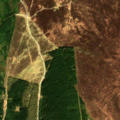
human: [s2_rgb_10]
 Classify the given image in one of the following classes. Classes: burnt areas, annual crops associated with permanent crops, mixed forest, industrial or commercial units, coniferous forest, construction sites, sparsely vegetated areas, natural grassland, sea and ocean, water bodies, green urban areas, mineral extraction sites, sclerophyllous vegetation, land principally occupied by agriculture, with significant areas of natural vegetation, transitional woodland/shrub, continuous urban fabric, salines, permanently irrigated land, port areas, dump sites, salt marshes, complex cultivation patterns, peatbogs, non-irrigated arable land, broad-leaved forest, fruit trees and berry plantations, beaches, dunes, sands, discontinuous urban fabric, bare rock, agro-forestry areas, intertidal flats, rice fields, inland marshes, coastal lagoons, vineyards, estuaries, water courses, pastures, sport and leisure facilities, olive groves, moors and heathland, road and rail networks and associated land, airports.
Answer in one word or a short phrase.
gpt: mixed forest, moors and heathland